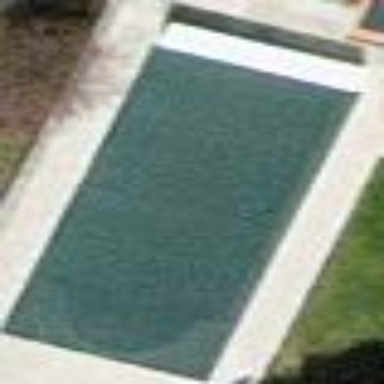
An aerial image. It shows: Outdoor swimming pool on leisure land.